Question: What I need to do, if I want to highlight with background color not only li element, but list marker too? (watch illustation)

Thanks for answer.
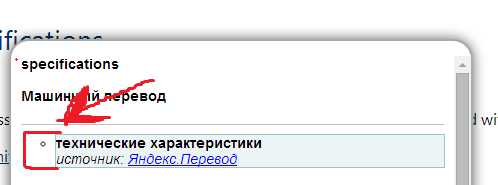
Answer: Based on previous experience, despite the scarcity of information in the question itself, I'd suggest:
'''
li {
/* moves the marker inside the 'li' elements, to be included
within the backgrounded area: */
list-style-position: inside;
/* adjust to taste: */
padding-left: 2em;
}
'''